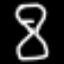
Label: hourglass